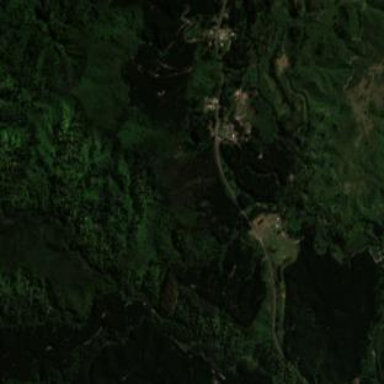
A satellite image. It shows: Non-coniferous forest with diverse wood.